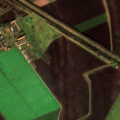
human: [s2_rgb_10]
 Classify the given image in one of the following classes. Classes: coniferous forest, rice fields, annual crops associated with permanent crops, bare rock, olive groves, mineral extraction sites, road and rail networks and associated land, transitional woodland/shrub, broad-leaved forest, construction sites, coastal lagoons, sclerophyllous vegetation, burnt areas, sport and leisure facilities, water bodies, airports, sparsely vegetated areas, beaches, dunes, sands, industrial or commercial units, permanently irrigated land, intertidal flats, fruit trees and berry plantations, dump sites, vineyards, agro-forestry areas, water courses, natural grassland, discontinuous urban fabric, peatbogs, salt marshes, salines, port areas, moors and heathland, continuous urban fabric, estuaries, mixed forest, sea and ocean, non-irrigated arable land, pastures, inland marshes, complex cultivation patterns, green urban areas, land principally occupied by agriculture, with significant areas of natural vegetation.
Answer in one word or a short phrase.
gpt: industrial or commercial units, non-irrigated arable land, transitional woodland/shrub